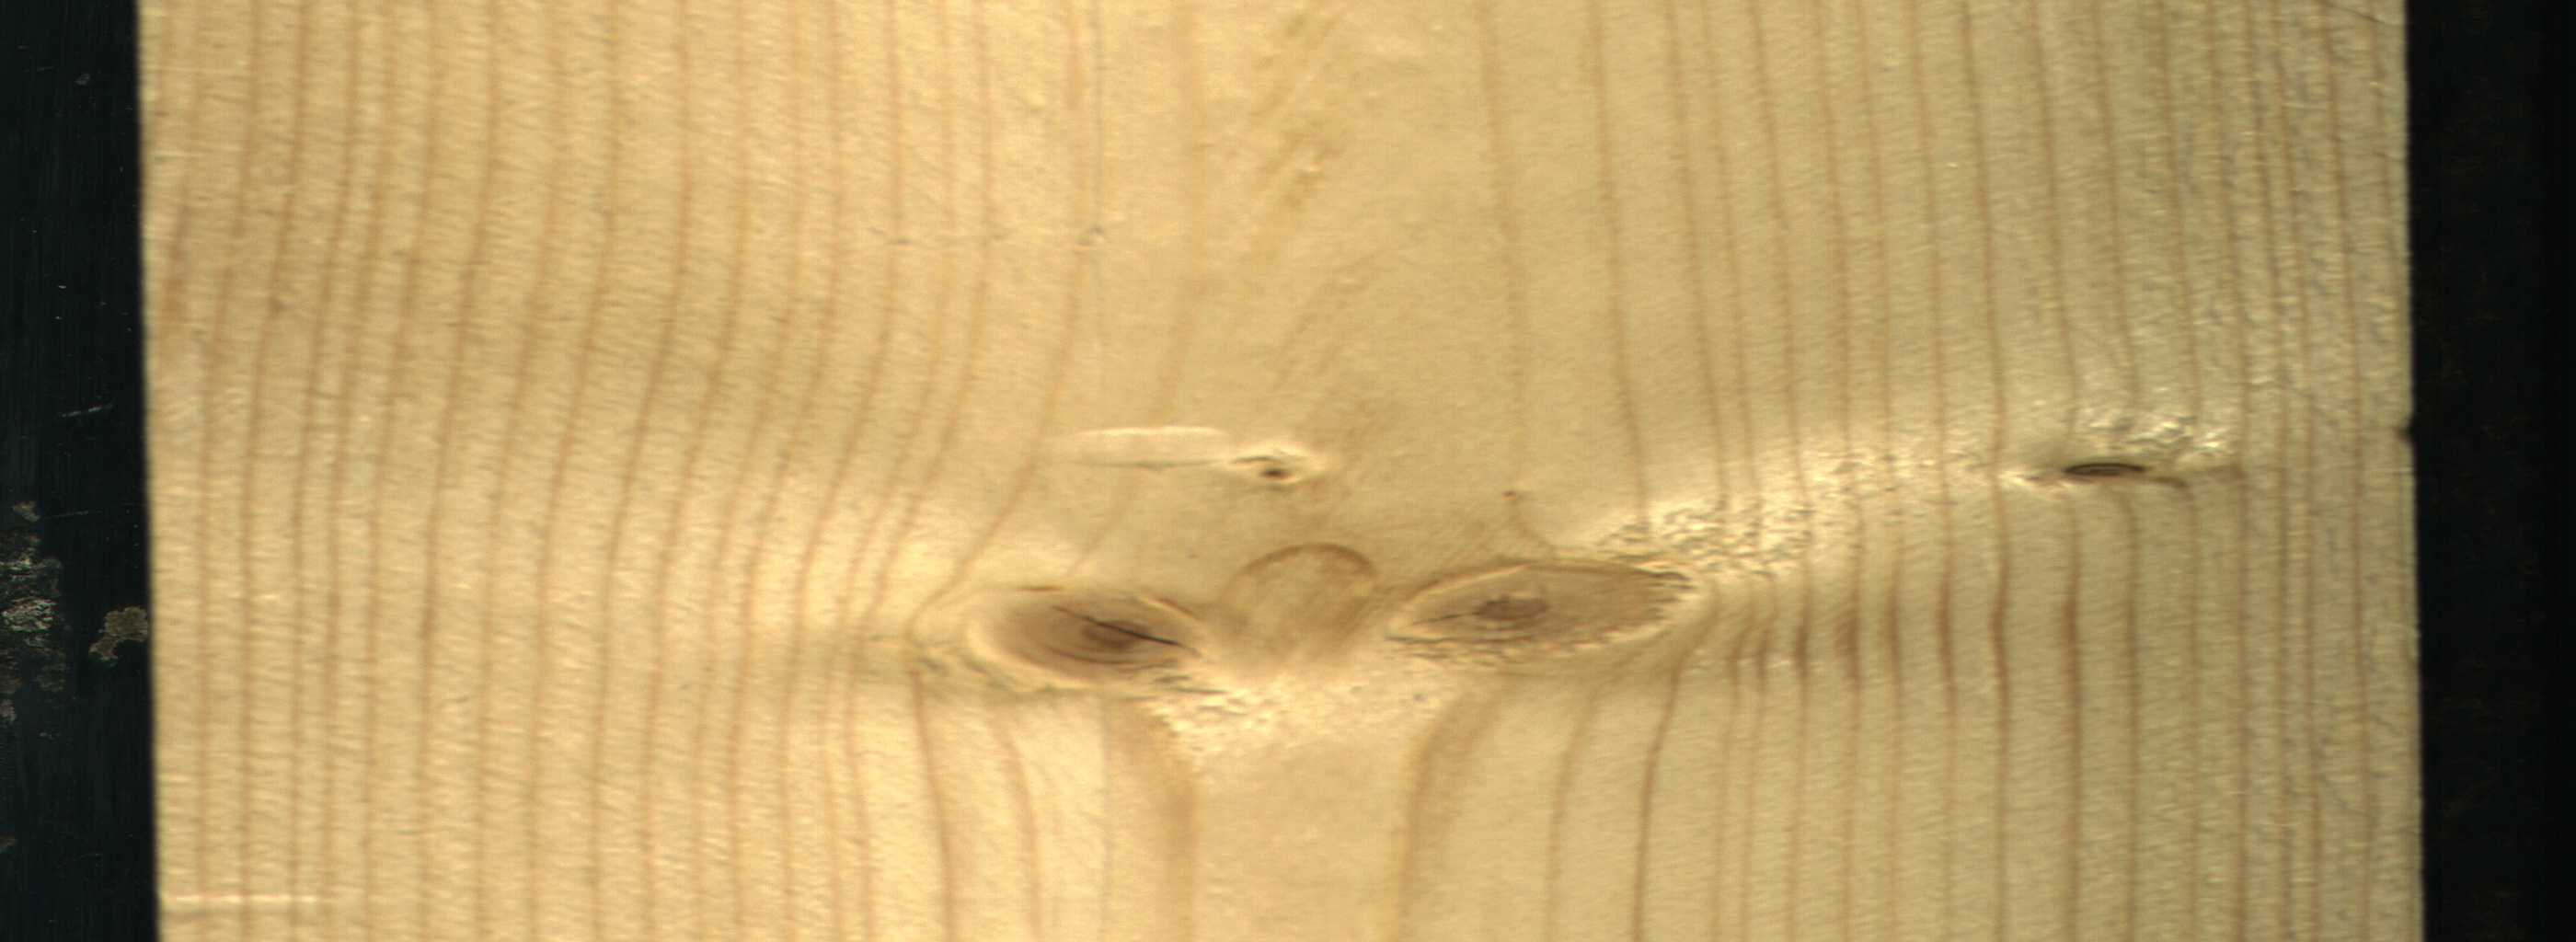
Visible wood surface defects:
Live_Knot
Live_Knot
Live_Knot
Live_Knot